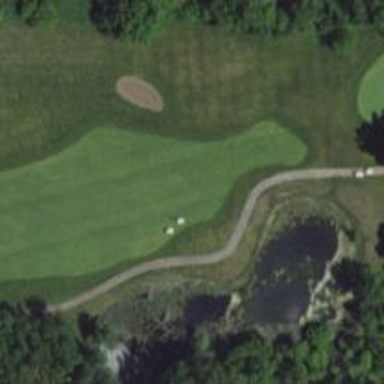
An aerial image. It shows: Scenic view of water hazard on golf course. The natural water feature adds beauty to the landscape.